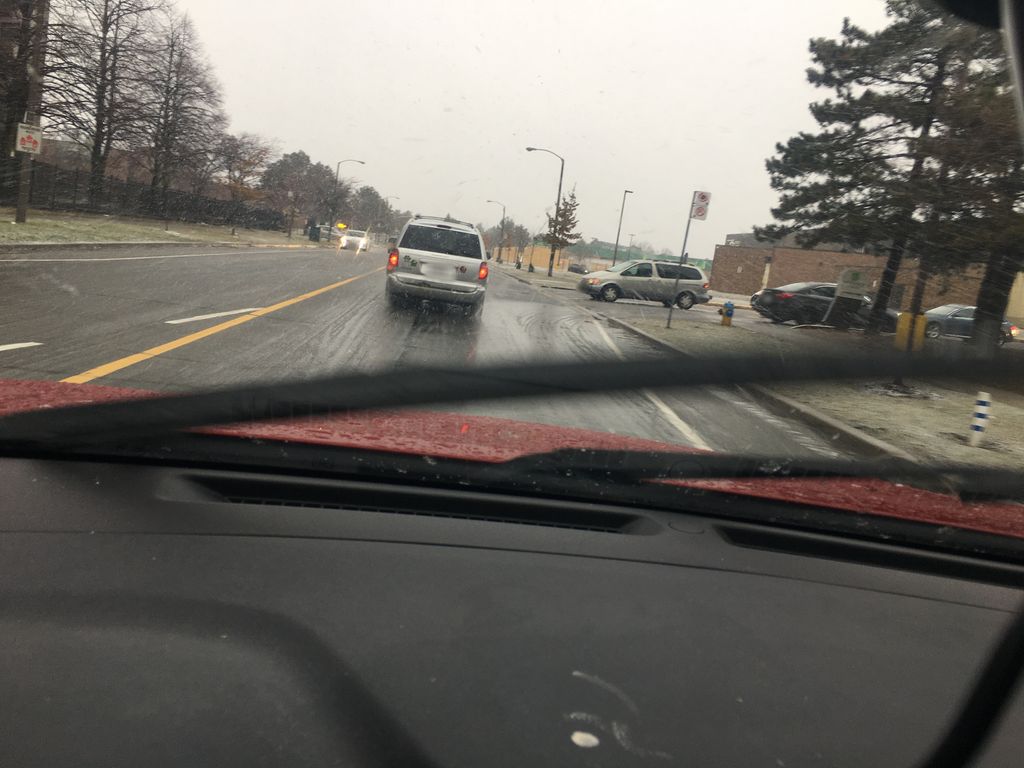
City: toronto